Question: what is the equivalent debug tool to FireFox firebug in Internet Explorer ?
thanks
EDIT:
What is this tool ?

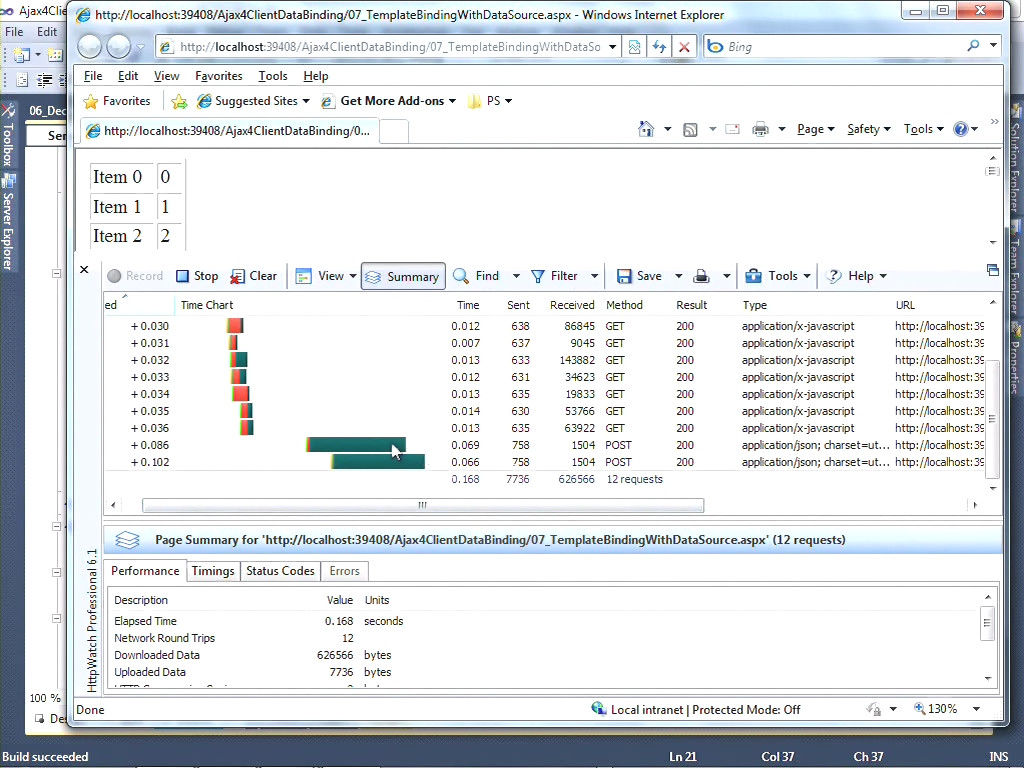
Answer: it is
<URL>
which seems an excellent tool and the only match for firebug
thanks for all efforts